Field crop: maize
Growth stage: 2
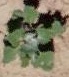
Species: chenopodium